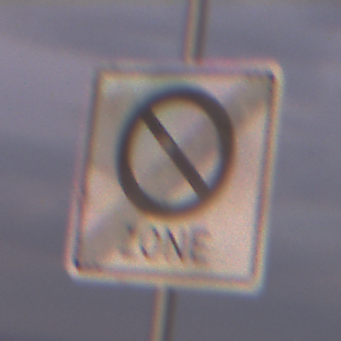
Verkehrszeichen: EndeEingeschraenktesHalteverbotZone
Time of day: SunriseSunset
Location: Outdoor (Nature)
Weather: PartlyCloudy
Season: NotSpecified
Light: Natural